Question: I have a custom title bar as follows where i have 3 buttons
'''
1) which leads to previous screen
2) back record
3) next record
'''

here is the code of custom titlebar
'''
{
xtype : 'titlebar',
title : 'Contacts',
items : [{
ui:'back',text:'-', aling: 'left' , action:'fback'
},{
ui: 'back', text: 'back', align : 'left', action: 'back'
},{
ui: 'forward', text: 'next', align : 'right', action: 'next'
}]
}
'''
now when i catch the event in controller for 'fback' i am firing 'history.back()' to go back to the previous screen , but its not working even 'tap' event is firing.
i am using this custom title because i dont how to add 'prev' and 'next' button in 'navigation view'
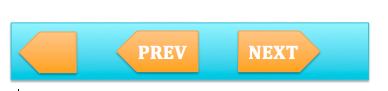
Answer: If you want to use the browser's history you should implement <URL>.
Take a look at: <URL>
Otherwise, you got to extend navigationView <URL> and then find someway to restore the 'next' view.